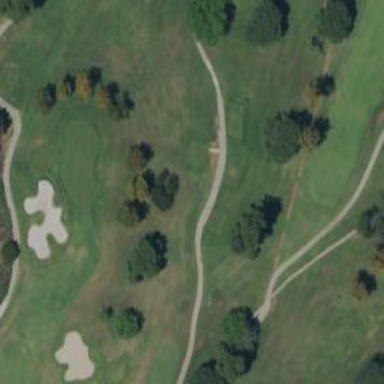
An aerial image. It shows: Footway that resembles golf path.